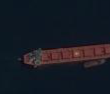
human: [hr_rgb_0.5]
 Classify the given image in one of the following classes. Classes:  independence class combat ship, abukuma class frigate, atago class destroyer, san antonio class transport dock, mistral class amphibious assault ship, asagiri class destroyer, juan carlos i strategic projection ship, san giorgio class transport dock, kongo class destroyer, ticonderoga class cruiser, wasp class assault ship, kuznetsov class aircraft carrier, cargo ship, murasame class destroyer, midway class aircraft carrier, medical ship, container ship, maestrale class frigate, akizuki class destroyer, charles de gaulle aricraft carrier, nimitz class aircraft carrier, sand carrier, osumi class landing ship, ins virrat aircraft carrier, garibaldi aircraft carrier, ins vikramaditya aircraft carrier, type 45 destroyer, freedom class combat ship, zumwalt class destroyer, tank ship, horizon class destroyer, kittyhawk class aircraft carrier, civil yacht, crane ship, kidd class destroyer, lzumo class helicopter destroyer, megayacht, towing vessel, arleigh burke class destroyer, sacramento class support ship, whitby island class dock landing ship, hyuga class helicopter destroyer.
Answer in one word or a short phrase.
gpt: Cargo ship